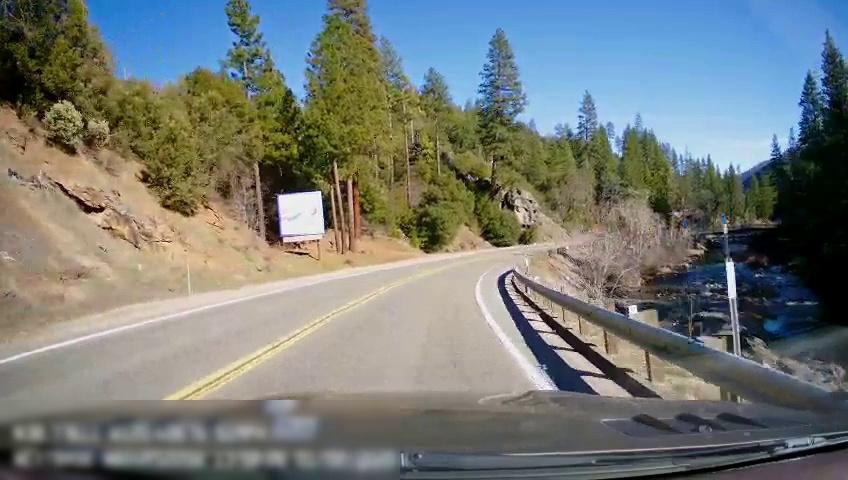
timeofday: Day
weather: Sunny
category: Drivable Space
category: Drivable Space
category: Lanes | Opposite Lane
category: Lanes | Current Lane
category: Lanes | Opposite Lane
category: Lanes | Current Lane